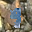
Label: 9